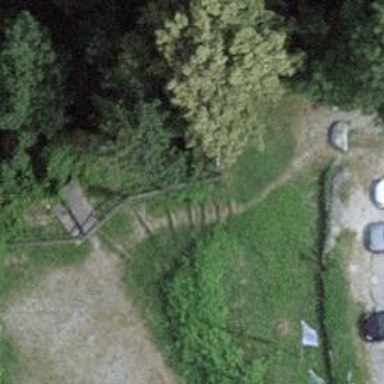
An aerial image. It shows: Set of steps on the road.